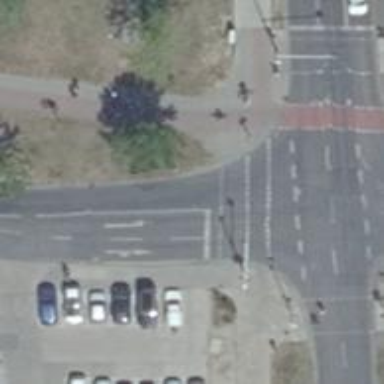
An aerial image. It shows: Traffic signals at road crossing.